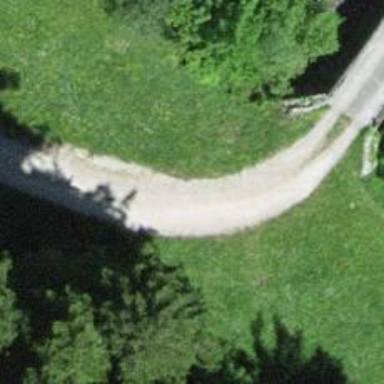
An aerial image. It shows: Driveway.